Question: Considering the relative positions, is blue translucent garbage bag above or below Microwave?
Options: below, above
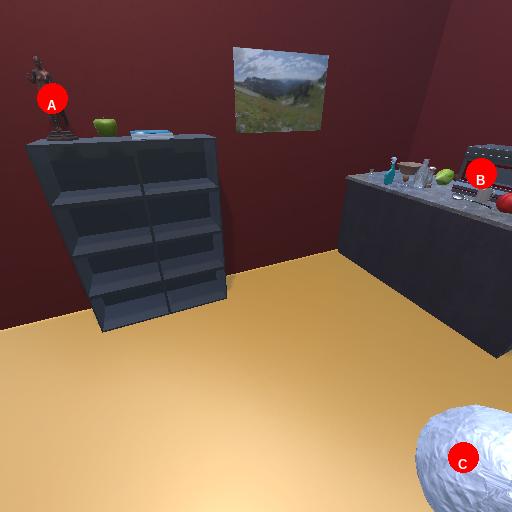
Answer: below